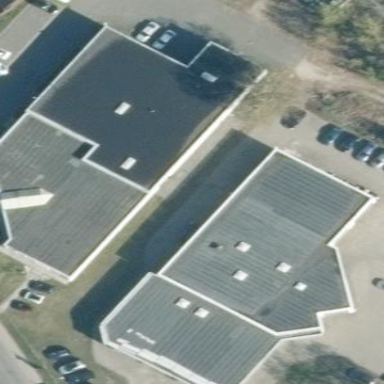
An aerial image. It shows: Car repair shop located in building.